Question: Suppose the following code runs without error:

And suppose that in some other class we have a main method: 'A var1 = new C();'
I was given these two questions which I answered wrong:
My answer to this was , and I thought it was this because it says 'new C();', so it creates a new C object and in the constructor in that class it prints . But I was wrong, the correct answer was one here some. This doesn't make sense to me, and I don't really know how that was possible.
'((B) var1).report()'
My answer to this was the method report in the B class. I thought this was the correct answer because var1 is casted with B so I assumed that it will use the method in the B class. But I was wrong for this as well. The correct answer was the method in the C class. This doesn't make sense to me either.
This was very confusing and I don't really know how to get those answers. If someone could explain to me what exactly is happening and how they got that answer that would be really appreciated.
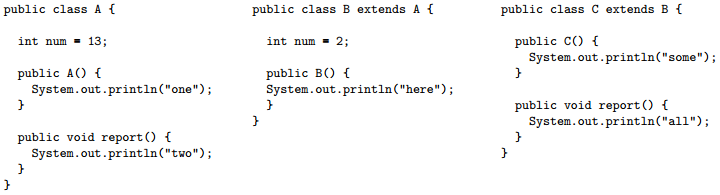
Answer: You were partly right that the constructor for C will be called, but don't forget that a child object will always call a constructor on its parent. If the child class does not specify which constructor to call, then the no-args constructor will be used.
So in the constructor for C, the compiler added a call to super(), which called the constructor on B, and once again the compiler added a call to super(), which called the constructor on A. So the whole chain ended up being A() -> B() -> C().
Even though arg1 was cast to a B, it is still an instance of C. So polymorphism will result in a call to the report() method on C.
This may be easier to visualize if you rename A to Animal, B to Mammal, and C to Dog. So you could refer to an instance of dog as either an Animal or a Mammal and it would be correct, but it doesn't change the fact that it is still a dog. Hope that helps.